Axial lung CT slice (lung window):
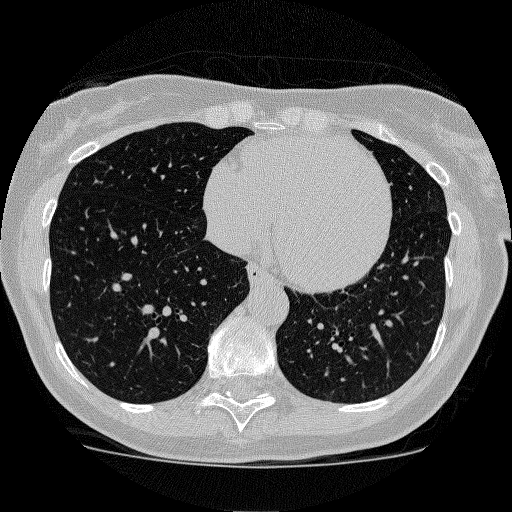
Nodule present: no